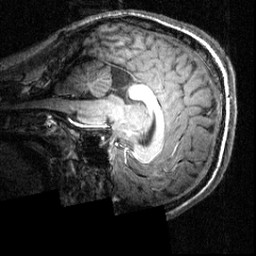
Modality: T1w
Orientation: sagittal
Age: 19
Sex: male
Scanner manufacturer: siemens
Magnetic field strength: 3.951 T
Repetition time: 1.5 s
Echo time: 0.00335 s